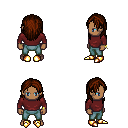
a pixel art fantasy rpg character, male body template, human, dark skin, maroon long-sleeve shirt, teal pants, brown long hairstyle, bracelets, gold boots, four views (front, back, left, right), 2x2 character sprite sheet, small pixel art, hard edges, no anti-aliasing